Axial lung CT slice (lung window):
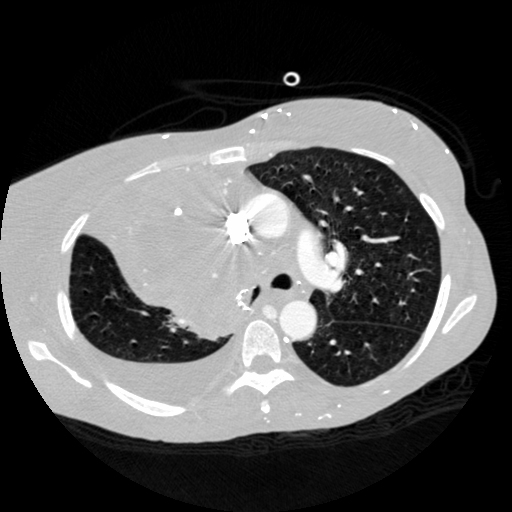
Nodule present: no